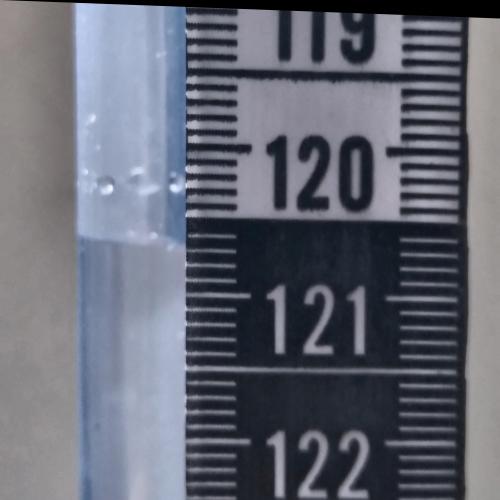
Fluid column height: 120.7 cm